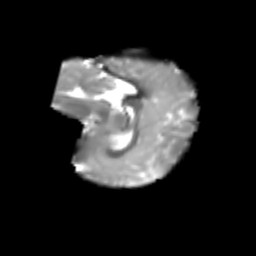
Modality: T2w
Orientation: sagittal
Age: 6
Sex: female
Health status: healthy